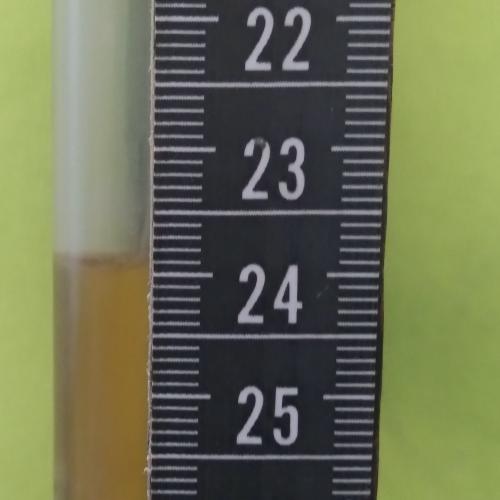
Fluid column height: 23.9 cm